RGB frame:
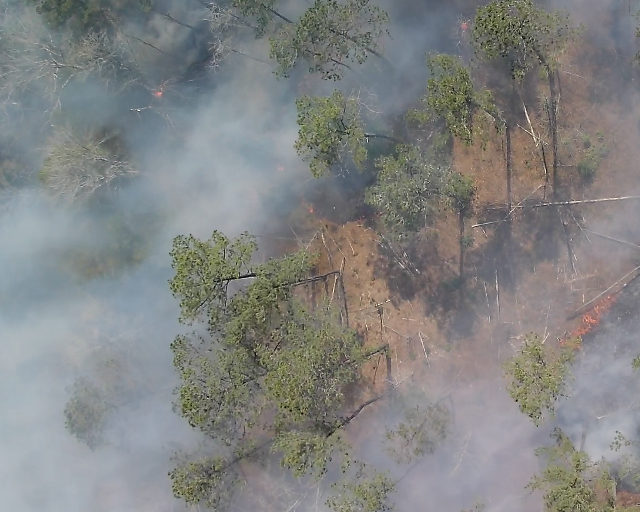
Thermal frame:
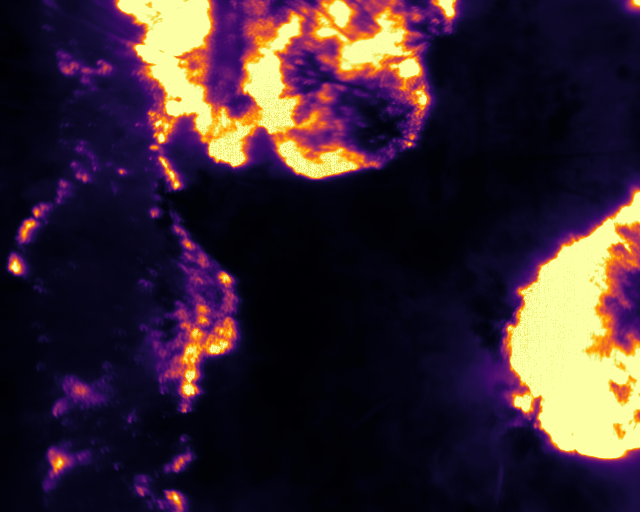
Captured: 2026-02-26 02:29:59
Pixels at or above 80 °C: 66545 (fraction of frame: 0.2031)